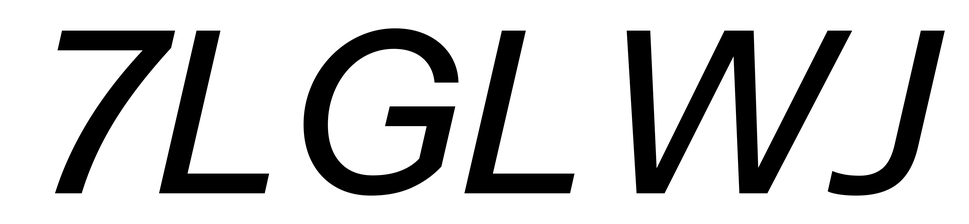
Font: InstrumentSans-Italic_Medium_Italic